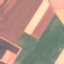
Land use / land cover: AnnualCrop